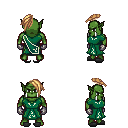
a pixel art fantasy rpg character, male body template, orc, green skin, sash dress, teal pants, light blonde long mohawk hairstyle, metal gloves, gray slippers, four views (front, back, left, right), 2x2 character sprite sheet, small pixel art, hard edges, no anti-aliasing